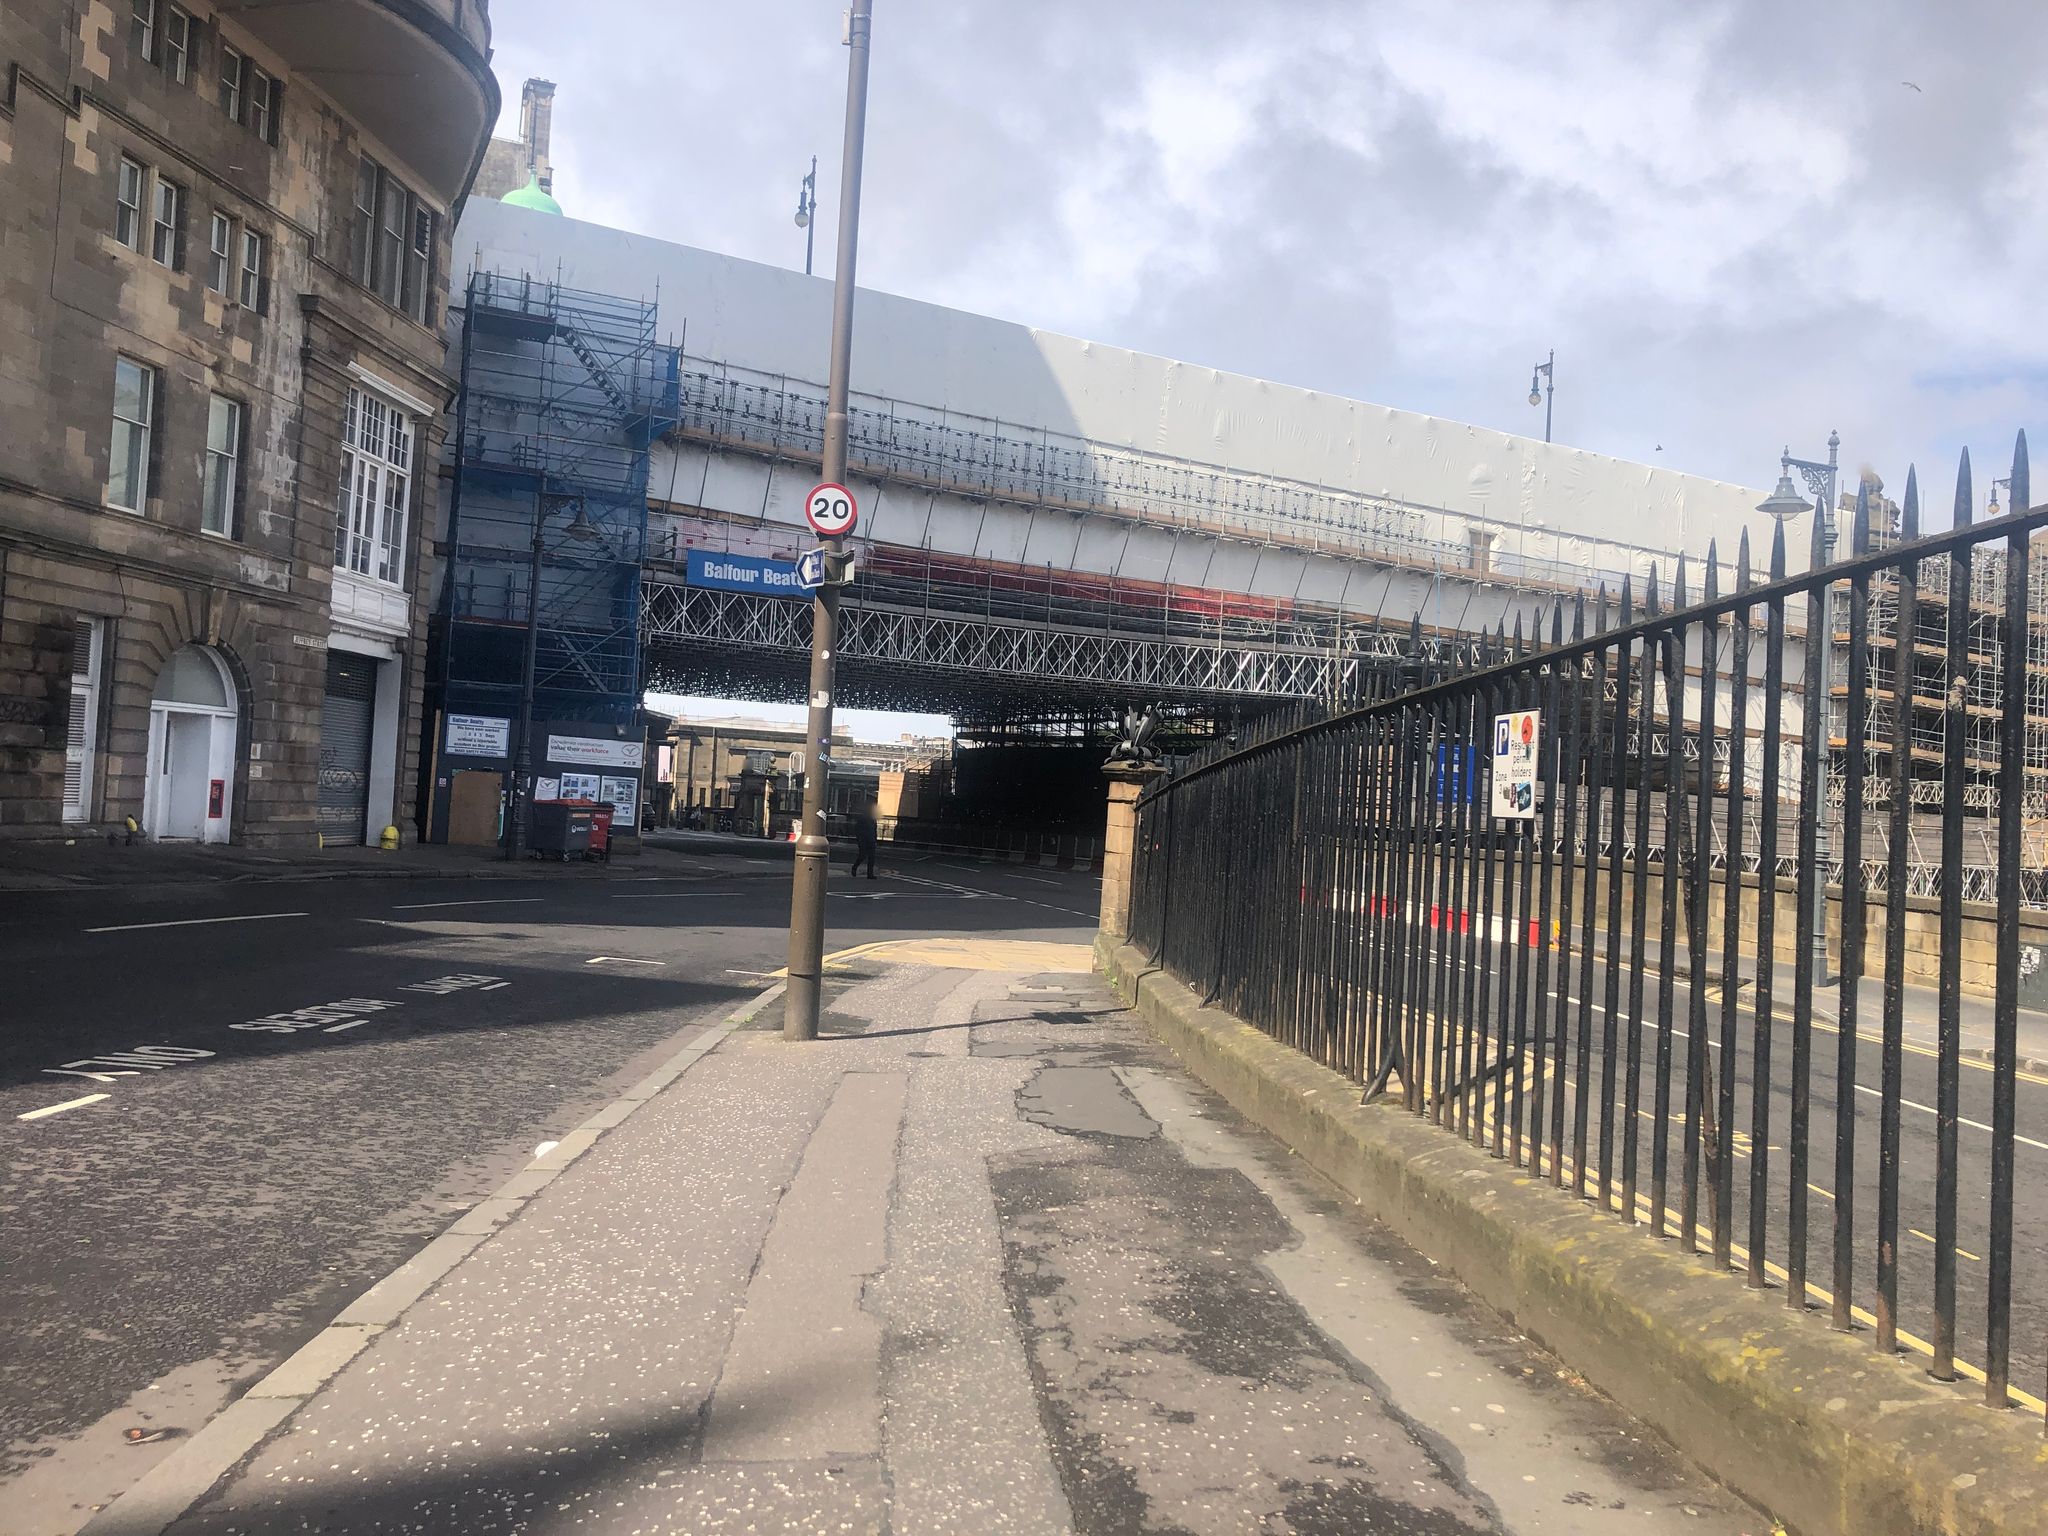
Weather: clear
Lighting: day
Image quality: good
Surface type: walking surface
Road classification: steps, footway
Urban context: urban centre
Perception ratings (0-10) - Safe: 0.5, Lively: 2.28, Beautiful: 2.54, Boring: 5.95, Depressing: 5.48, Wealthy: 5.21